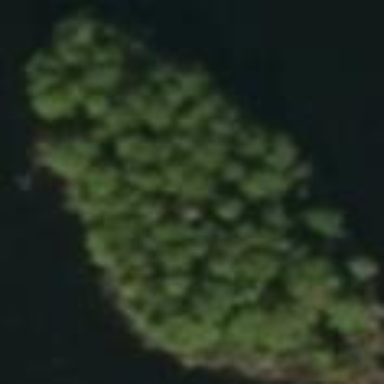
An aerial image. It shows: Islet.